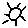
Label: sun